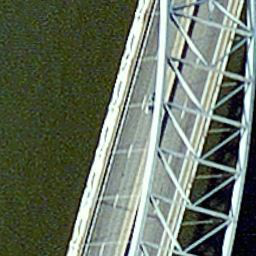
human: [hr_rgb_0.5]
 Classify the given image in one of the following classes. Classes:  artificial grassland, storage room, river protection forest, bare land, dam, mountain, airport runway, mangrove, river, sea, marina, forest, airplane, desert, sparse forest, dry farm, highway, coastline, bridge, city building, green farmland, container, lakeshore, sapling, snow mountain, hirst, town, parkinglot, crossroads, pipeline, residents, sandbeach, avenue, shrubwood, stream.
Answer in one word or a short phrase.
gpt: bridge